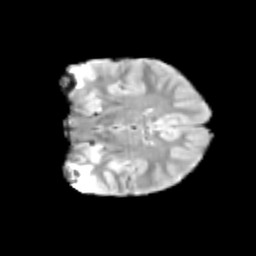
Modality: T2w
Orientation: coronal
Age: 12
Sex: female
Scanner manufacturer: siemens
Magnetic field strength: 3 T
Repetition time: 3.8 s
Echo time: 0.07 s